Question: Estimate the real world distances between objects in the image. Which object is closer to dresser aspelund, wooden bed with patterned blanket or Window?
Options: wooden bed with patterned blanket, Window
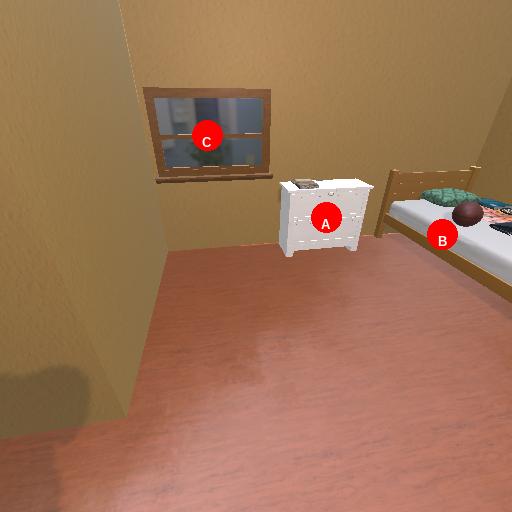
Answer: wooden bed with patterned blanket